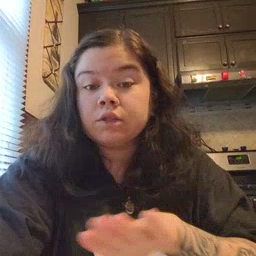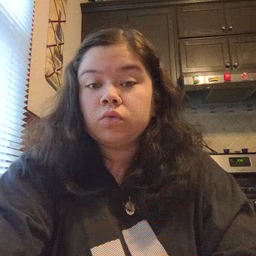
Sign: into